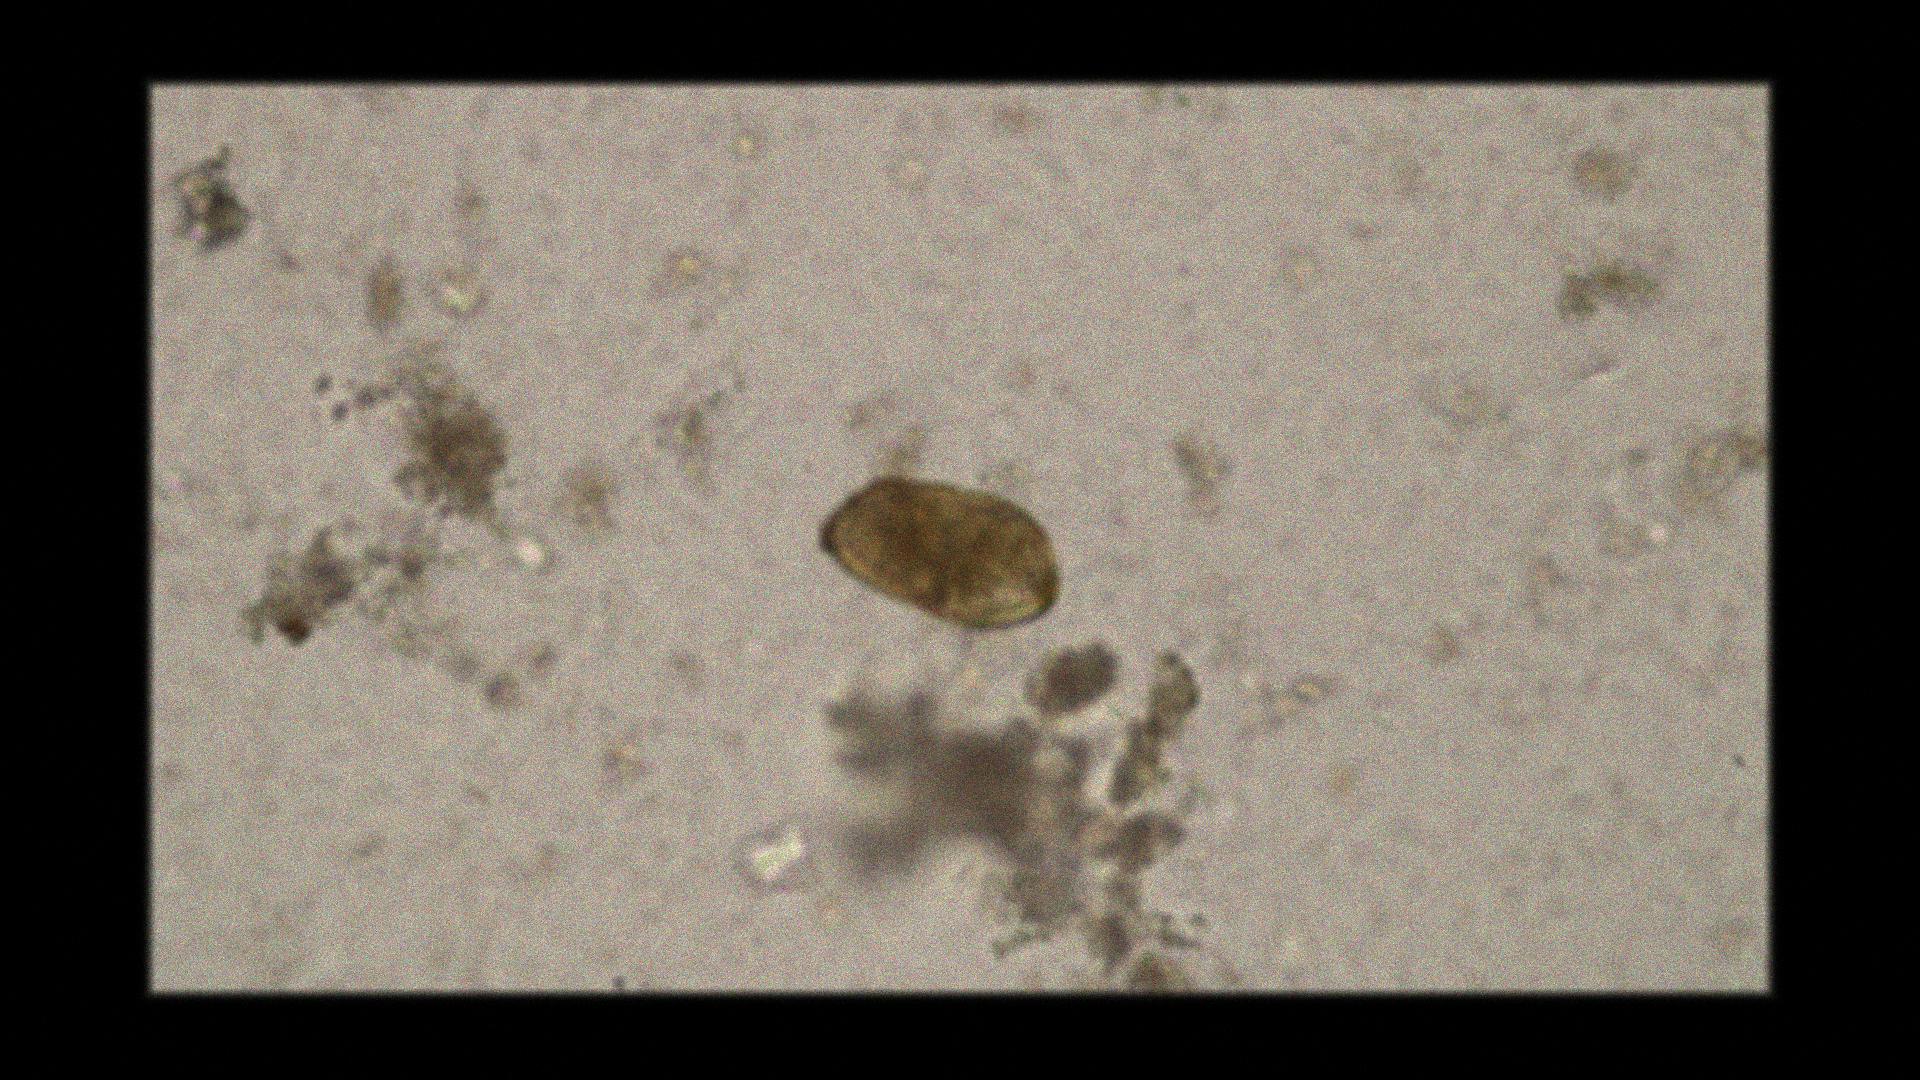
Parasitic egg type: Paragonimus spp